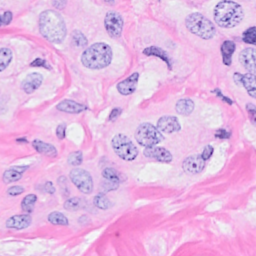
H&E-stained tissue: Breast